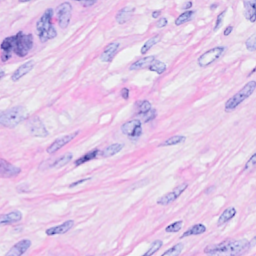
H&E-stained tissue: Breast